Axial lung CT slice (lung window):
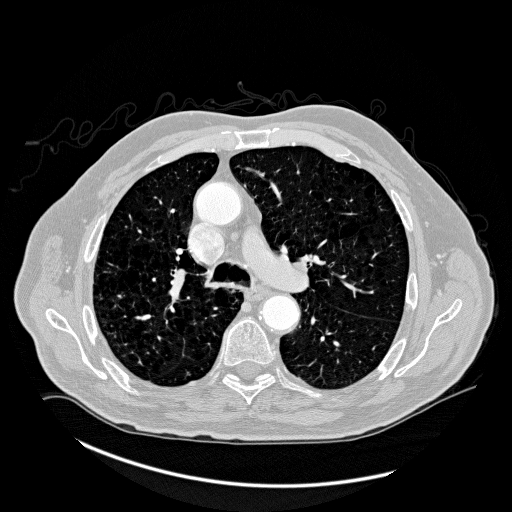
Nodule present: no